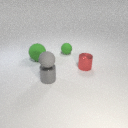
small red metal cylinder in front of small green rubber sphere